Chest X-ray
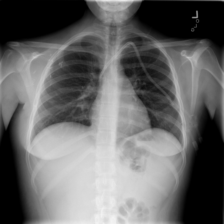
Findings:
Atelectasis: negative
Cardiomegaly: negative
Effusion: negative
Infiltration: positive
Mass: negative
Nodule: negative
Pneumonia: negative
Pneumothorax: negative
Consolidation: negative
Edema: negative
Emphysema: negative
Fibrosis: negative
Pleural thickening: negative
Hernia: negative